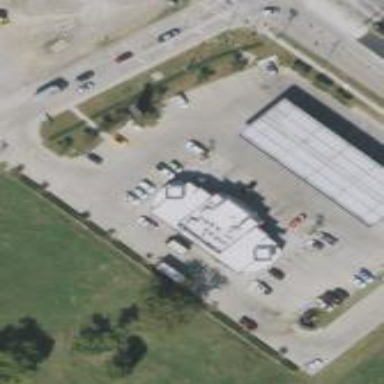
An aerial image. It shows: Roofed fuel facility.